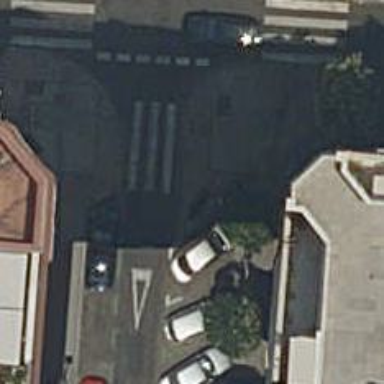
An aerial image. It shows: Uncontrolled crossing on the road.